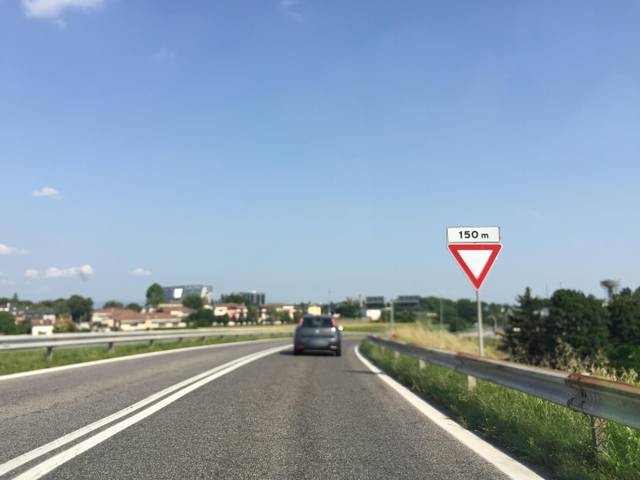
Region: Italy
Coordinates: 46.114, 13.205